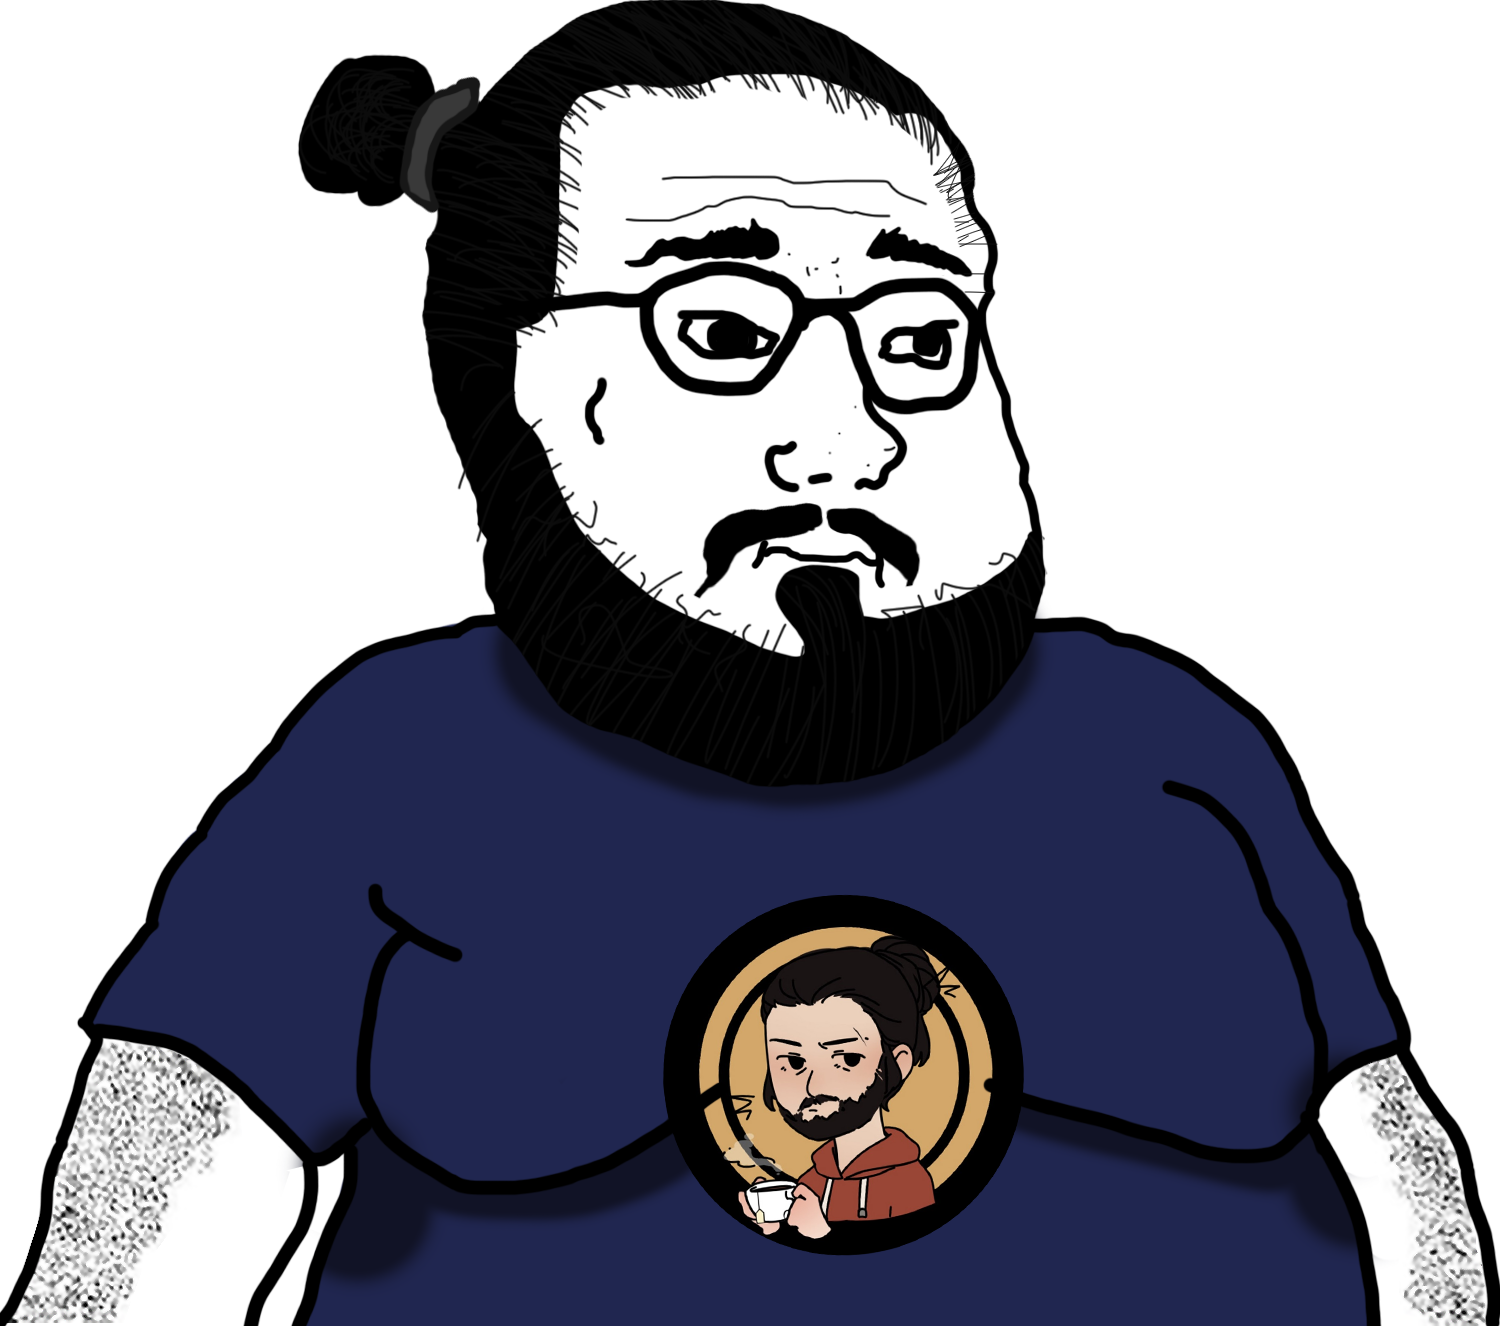
Label: 5_Blobjak